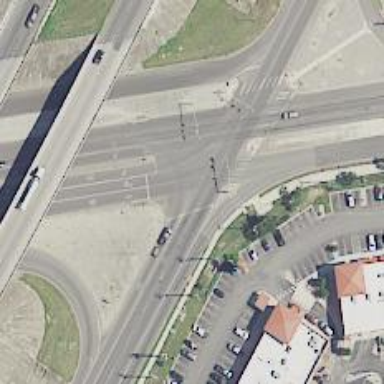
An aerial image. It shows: Secondary link road with asphalt surface.